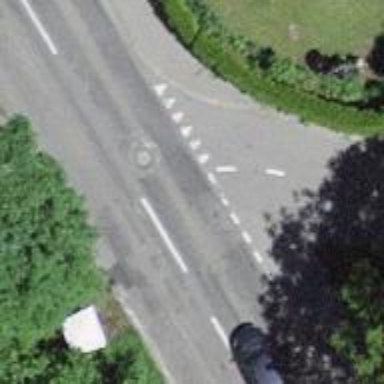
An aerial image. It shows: Residential road with asphalt surface.